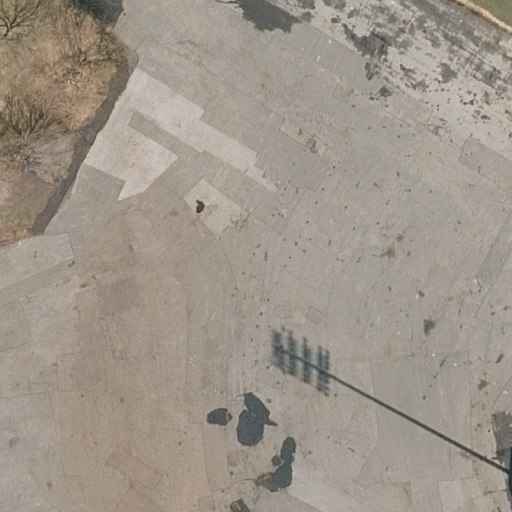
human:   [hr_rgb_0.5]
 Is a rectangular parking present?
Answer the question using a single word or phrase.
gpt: yes

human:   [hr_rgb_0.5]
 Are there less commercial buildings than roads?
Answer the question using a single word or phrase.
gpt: yes

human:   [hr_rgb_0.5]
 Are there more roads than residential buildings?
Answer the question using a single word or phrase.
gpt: yes

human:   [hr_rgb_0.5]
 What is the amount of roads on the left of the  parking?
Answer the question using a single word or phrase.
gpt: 4

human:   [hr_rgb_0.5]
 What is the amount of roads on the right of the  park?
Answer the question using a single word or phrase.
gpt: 0

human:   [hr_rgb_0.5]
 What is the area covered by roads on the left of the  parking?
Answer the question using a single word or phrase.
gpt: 0m2

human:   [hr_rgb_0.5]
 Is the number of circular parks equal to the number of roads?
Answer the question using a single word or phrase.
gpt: no

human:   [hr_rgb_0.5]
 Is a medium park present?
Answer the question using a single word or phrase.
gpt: no

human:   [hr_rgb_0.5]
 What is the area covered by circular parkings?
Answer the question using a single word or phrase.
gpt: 0m2

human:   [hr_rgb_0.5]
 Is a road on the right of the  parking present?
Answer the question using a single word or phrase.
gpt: no

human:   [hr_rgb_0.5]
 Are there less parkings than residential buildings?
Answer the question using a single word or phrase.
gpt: no

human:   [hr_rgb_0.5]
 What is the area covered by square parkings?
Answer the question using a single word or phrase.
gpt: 0m2

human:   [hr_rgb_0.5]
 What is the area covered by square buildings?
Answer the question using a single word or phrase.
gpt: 0m2

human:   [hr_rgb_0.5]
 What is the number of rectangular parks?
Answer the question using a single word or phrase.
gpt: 1

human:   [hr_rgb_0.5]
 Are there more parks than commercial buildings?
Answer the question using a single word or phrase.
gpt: yes

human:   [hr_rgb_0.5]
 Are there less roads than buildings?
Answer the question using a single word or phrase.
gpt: no

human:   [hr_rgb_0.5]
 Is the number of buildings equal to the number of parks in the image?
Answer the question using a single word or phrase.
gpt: no

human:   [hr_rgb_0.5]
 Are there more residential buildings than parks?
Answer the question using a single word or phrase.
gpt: no

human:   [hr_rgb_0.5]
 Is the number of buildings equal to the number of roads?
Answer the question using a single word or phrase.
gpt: no

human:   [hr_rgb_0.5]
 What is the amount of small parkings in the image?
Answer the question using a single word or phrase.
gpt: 0

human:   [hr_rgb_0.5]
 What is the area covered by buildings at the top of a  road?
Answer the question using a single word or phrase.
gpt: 0m2

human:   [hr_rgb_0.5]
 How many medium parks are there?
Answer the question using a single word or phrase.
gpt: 0

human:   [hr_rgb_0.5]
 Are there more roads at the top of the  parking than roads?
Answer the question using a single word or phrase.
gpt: no

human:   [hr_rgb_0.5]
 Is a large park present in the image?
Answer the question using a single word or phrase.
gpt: yes

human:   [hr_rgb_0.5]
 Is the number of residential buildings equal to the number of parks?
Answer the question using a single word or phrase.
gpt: no

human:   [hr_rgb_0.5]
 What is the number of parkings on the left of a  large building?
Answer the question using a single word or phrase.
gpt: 0

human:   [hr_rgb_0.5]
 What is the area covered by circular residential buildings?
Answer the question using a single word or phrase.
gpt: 0m2

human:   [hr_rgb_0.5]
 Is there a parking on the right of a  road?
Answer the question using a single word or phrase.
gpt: yes

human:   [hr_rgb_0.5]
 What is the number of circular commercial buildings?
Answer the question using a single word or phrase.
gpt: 0

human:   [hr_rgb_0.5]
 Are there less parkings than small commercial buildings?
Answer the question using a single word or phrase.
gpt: no

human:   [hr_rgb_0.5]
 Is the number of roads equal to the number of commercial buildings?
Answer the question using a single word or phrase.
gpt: no

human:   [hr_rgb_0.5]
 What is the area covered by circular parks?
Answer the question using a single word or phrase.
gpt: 0m2

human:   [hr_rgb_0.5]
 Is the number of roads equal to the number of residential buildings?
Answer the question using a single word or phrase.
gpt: no

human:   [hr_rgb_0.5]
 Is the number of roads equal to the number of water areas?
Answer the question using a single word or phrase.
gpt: no

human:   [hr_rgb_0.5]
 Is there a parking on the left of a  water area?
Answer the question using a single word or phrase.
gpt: no

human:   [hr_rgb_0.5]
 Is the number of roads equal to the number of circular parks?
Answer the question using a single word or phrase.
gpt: no